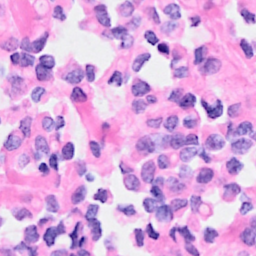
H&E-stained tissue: Breast